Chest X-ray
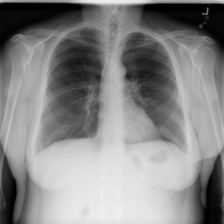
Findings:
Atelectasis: negative
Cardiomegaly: negative
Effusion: negative
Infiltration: negative
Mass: negative
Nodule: negative
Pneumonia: negative
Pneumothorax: negative
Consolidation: negative
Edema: negative
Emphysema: negative
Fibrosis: negative
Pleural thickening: negative
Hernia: negative